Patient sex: M
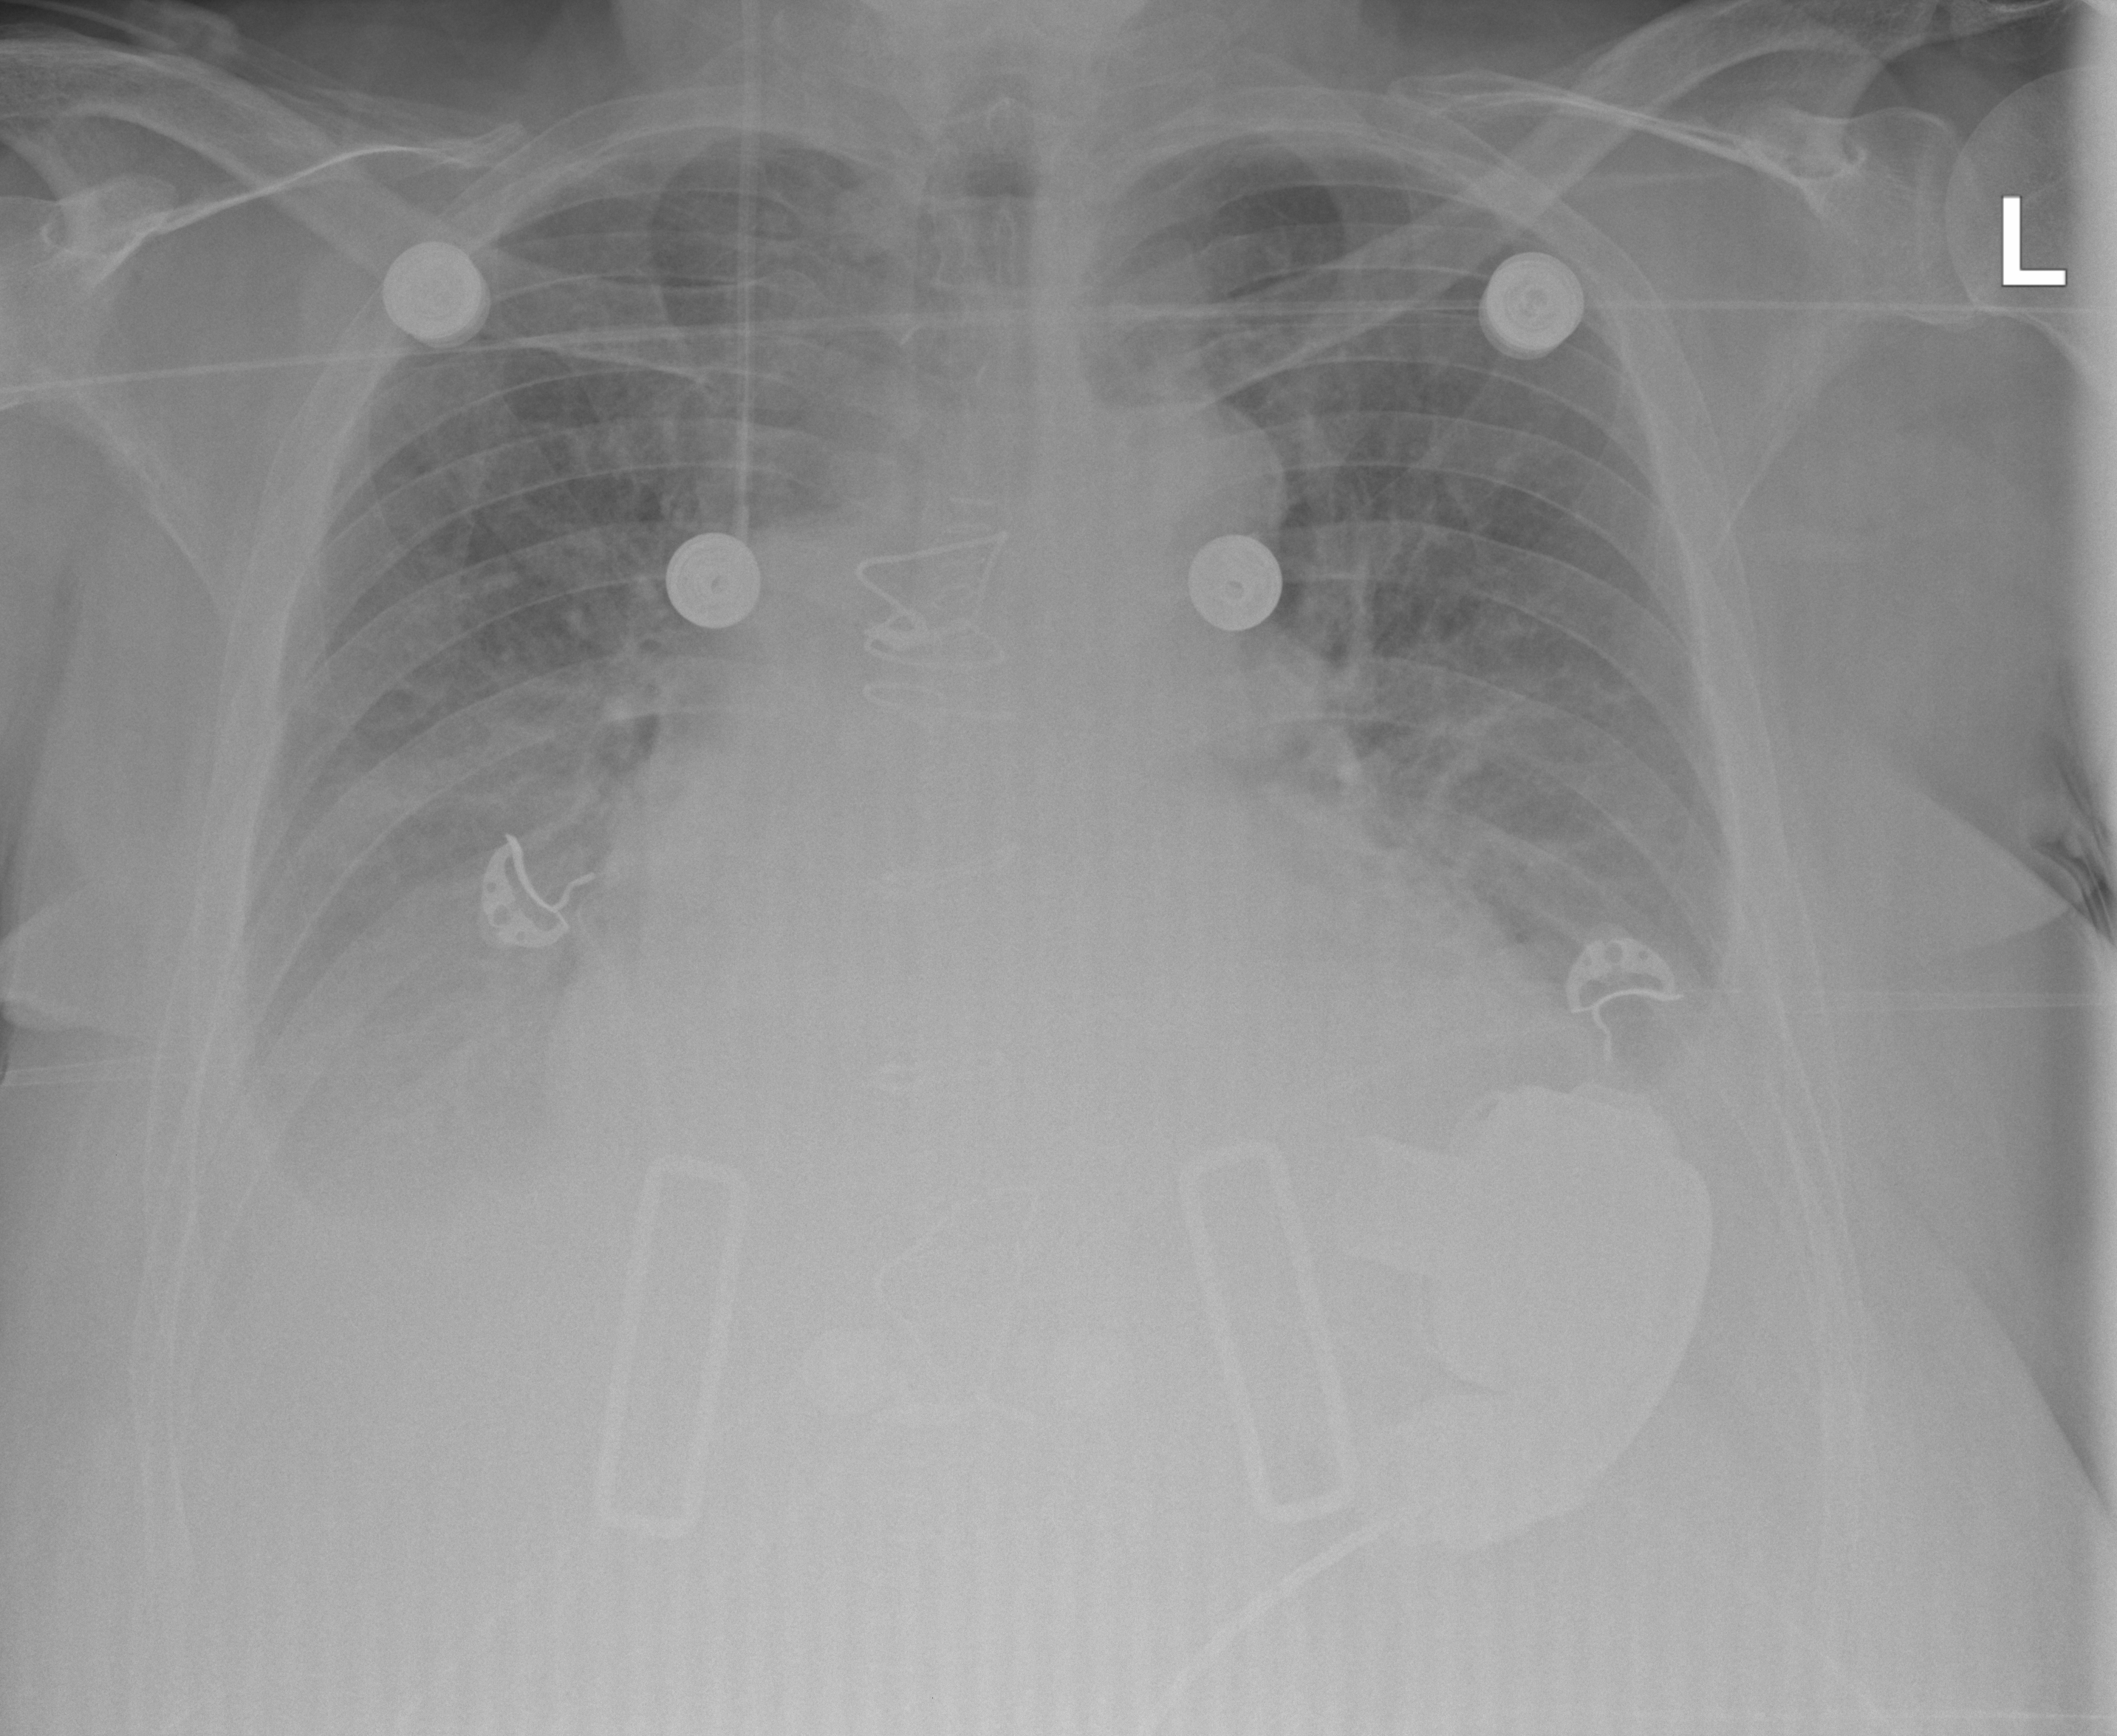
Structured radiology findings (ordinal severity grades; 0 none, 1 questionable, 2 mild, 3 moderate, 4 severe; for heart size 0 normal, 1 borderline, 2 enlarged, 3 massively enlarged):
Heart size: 2
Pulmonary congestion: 2
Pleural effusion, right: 2
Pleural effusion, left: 2
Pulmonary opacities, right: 0
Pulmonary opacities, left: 0
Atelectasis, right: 2
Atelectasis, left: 2